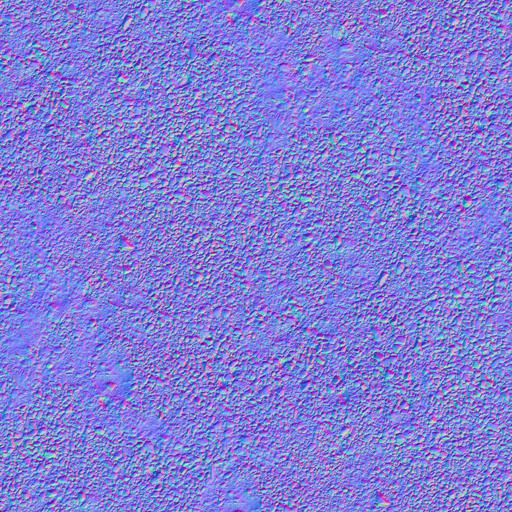
bed gravel grey pebble pebbles river stone